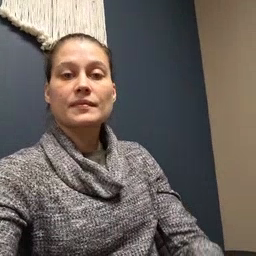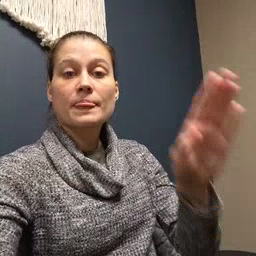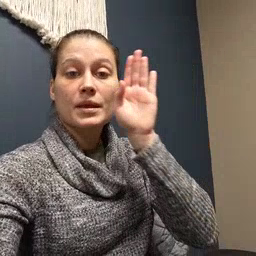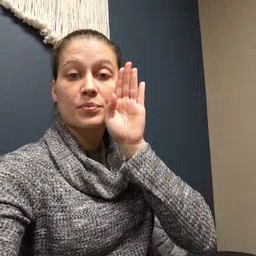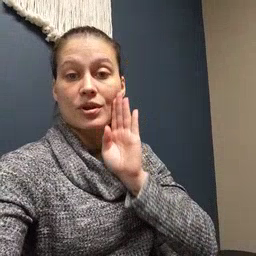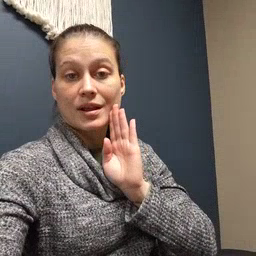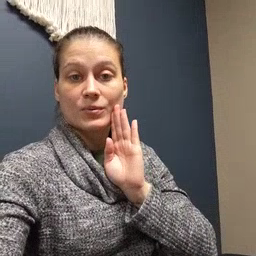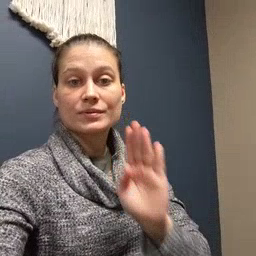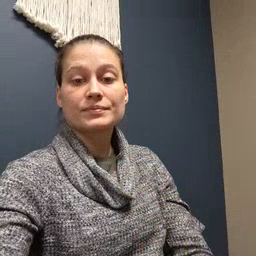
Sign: brown